Current action and preconditions to check: trajectory_clear

Your task: For each precondition in the list above, predict whether it will hold at this action.

Consider the current scene as observed from the mobile robot's camera, and analyze the predicted future states of all dynamic agents (e.g., people, animals, vehicles, or any moving entities) within the NEXT SECOND.

IMPORTANT: Only answer "very likely" if you are absolutely certain—based on strong, clear evidence—that a dynamic agent will violate the precondition in the predicted future state. Do NOT answer "very likely" for unlikely, ambiguous, or low-probability risks.

Ask yourself for each precondition: Is there a high probability, with clear and convincing evidence, that the predicted future states of any dynamic agent will interfere with the predicted future state of the currently executing action within the NEXT SECOND, causing that precondition to fail?

Assess the risk level based on these predictions. Use "likely" or "very likely" if motions create a clear risk of interference.

Use "neutral" or "improbable" if agents are nearby but their predicted paths are clearly diverging or non-conflicting.

Failure Risk Categories: "very improbable", "improbable", "neutral", "likely", "very likely"

Answer Format: Output ONLY the probability_of_failure value from these categories: "very improbable", "improbable", "neutral", "likely", "very likely"

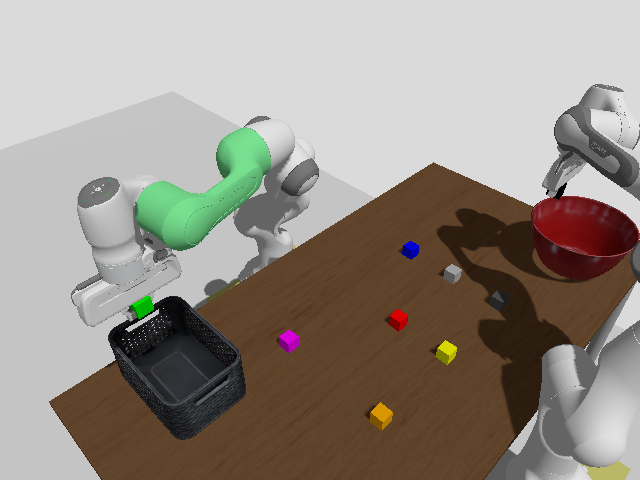

Answer: very improbable